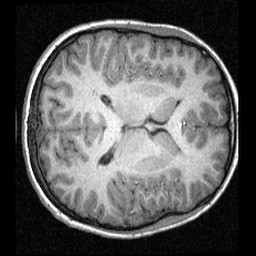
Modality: T1w
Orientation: axial
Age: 17
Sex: female